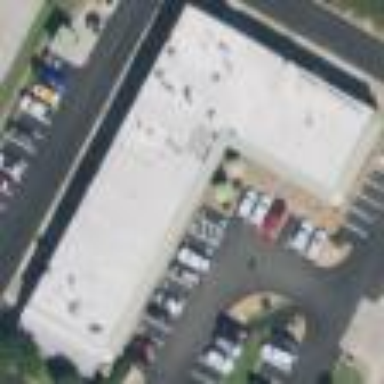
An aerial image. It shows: Building.